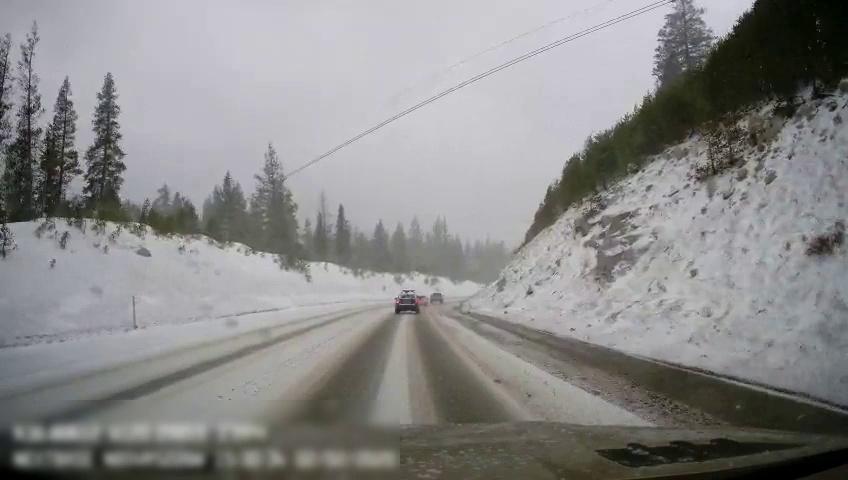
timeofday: Day
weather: Snowy
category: Drivable Space
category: Vehicles | SUV
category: Vehicles | Car
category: Vehicles | SUV